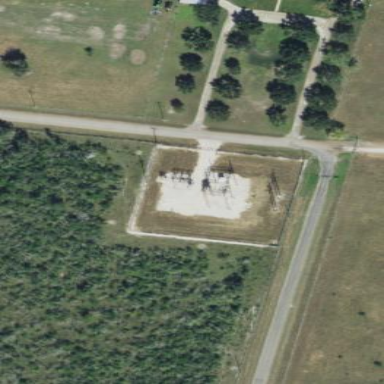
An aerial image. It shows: Distribution level power substation surrounded by fence.